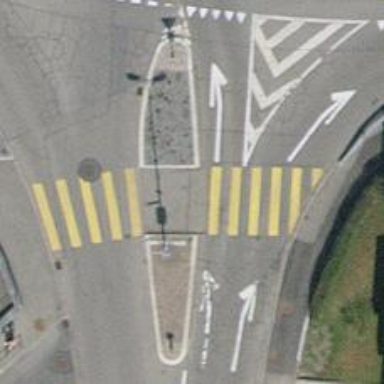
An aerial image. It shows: Uncontrolled zebra crossing with central island.